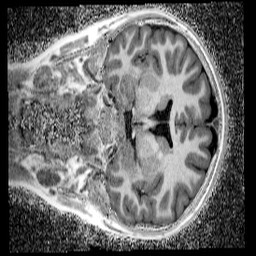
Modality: UNIT1_denoised
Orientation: coronal
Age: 11
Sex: male
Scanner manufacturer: siemens
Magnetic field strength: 3 T
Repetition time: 4 s
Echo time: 0.00299 s